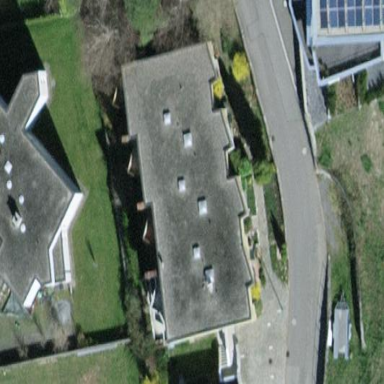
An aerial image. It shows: Building with apartments and flat roof.